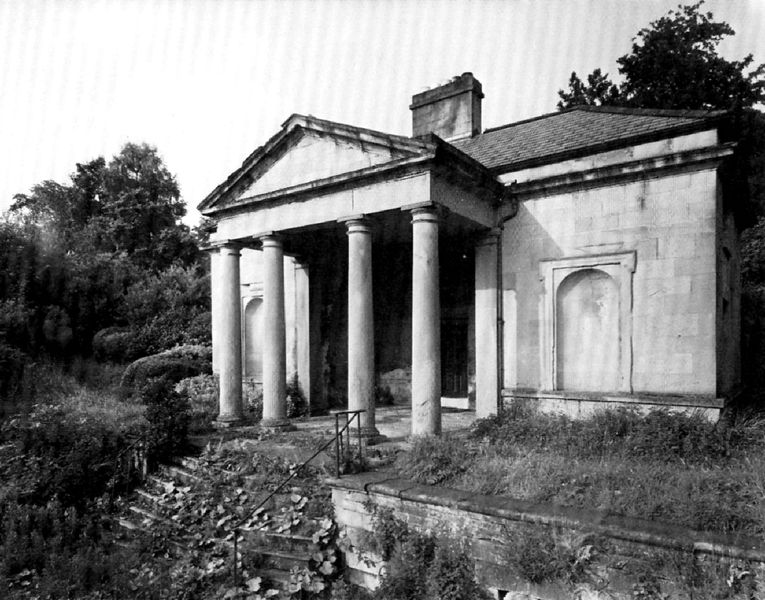
Titel: Denbighshire, Wynnstay, Badehaus
Standort: (GB Denbighshire) (EU - GB - Denbighshire)
Schlagwörter: bäume, säulen, dach, gebäude, haus, alt, architektur, steine, kamin, schornstein, vorbau, garten, mauer, treppe, wild, geländer, stufen, grass, foto, fotografie, verfall, vier, nische, ruine, antike, schwarzweiss, architrav, rom, villa, portikus, antik, wildnis, tempel, römisch, grabmal, tympanon, nischen, ädikula, romanisch, vorhalle, verwesen, 19*, uberwucherung, geeländer, viall